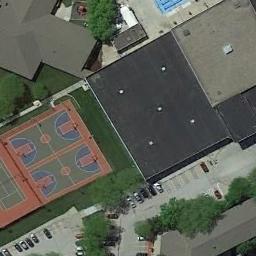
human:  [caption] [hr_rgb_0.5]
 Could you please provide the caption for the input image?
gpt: Two basketball courts next to a parking lot and some buildings beside .

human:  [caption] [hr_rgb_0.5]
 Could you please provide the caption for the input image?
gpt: There are two basketball courts in the middle of grass next to a parking lot and some buildings .

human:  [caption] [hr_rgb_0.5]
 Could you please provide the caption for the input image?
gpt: There are two basketball courts of the same size in red and green .

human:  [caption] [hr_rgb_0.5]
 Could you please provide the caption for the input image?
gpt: The basketball courts next to the buildings are near the parking lots .

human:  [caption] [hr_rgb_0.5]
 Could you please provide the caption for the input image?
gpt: Many cars are in the parking lot next to the basketball courts .